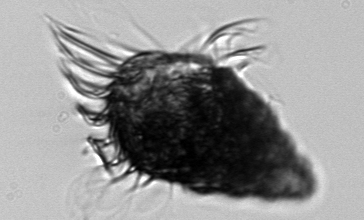
Label: Laboea_strobila